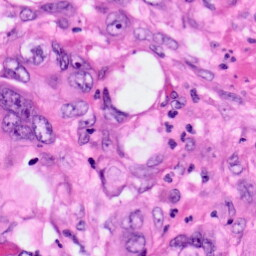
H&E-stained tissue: Pancreatic